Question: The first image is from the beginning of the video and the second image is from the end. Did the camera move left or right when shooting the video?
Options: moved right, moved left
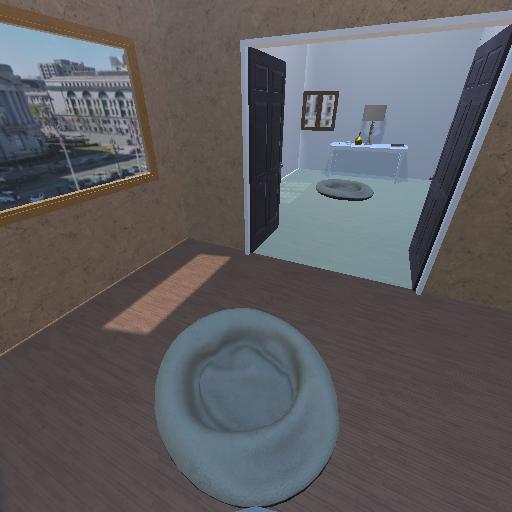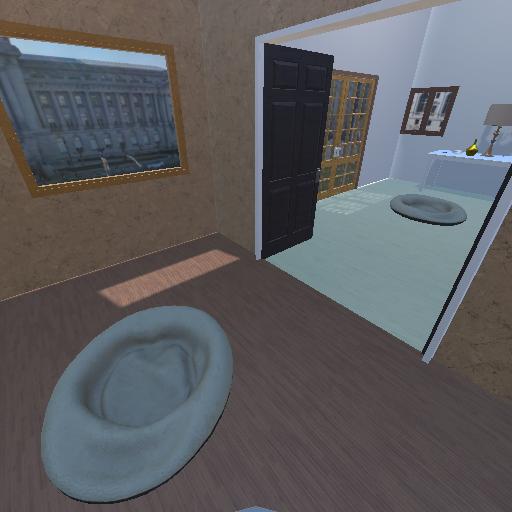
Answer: moved right